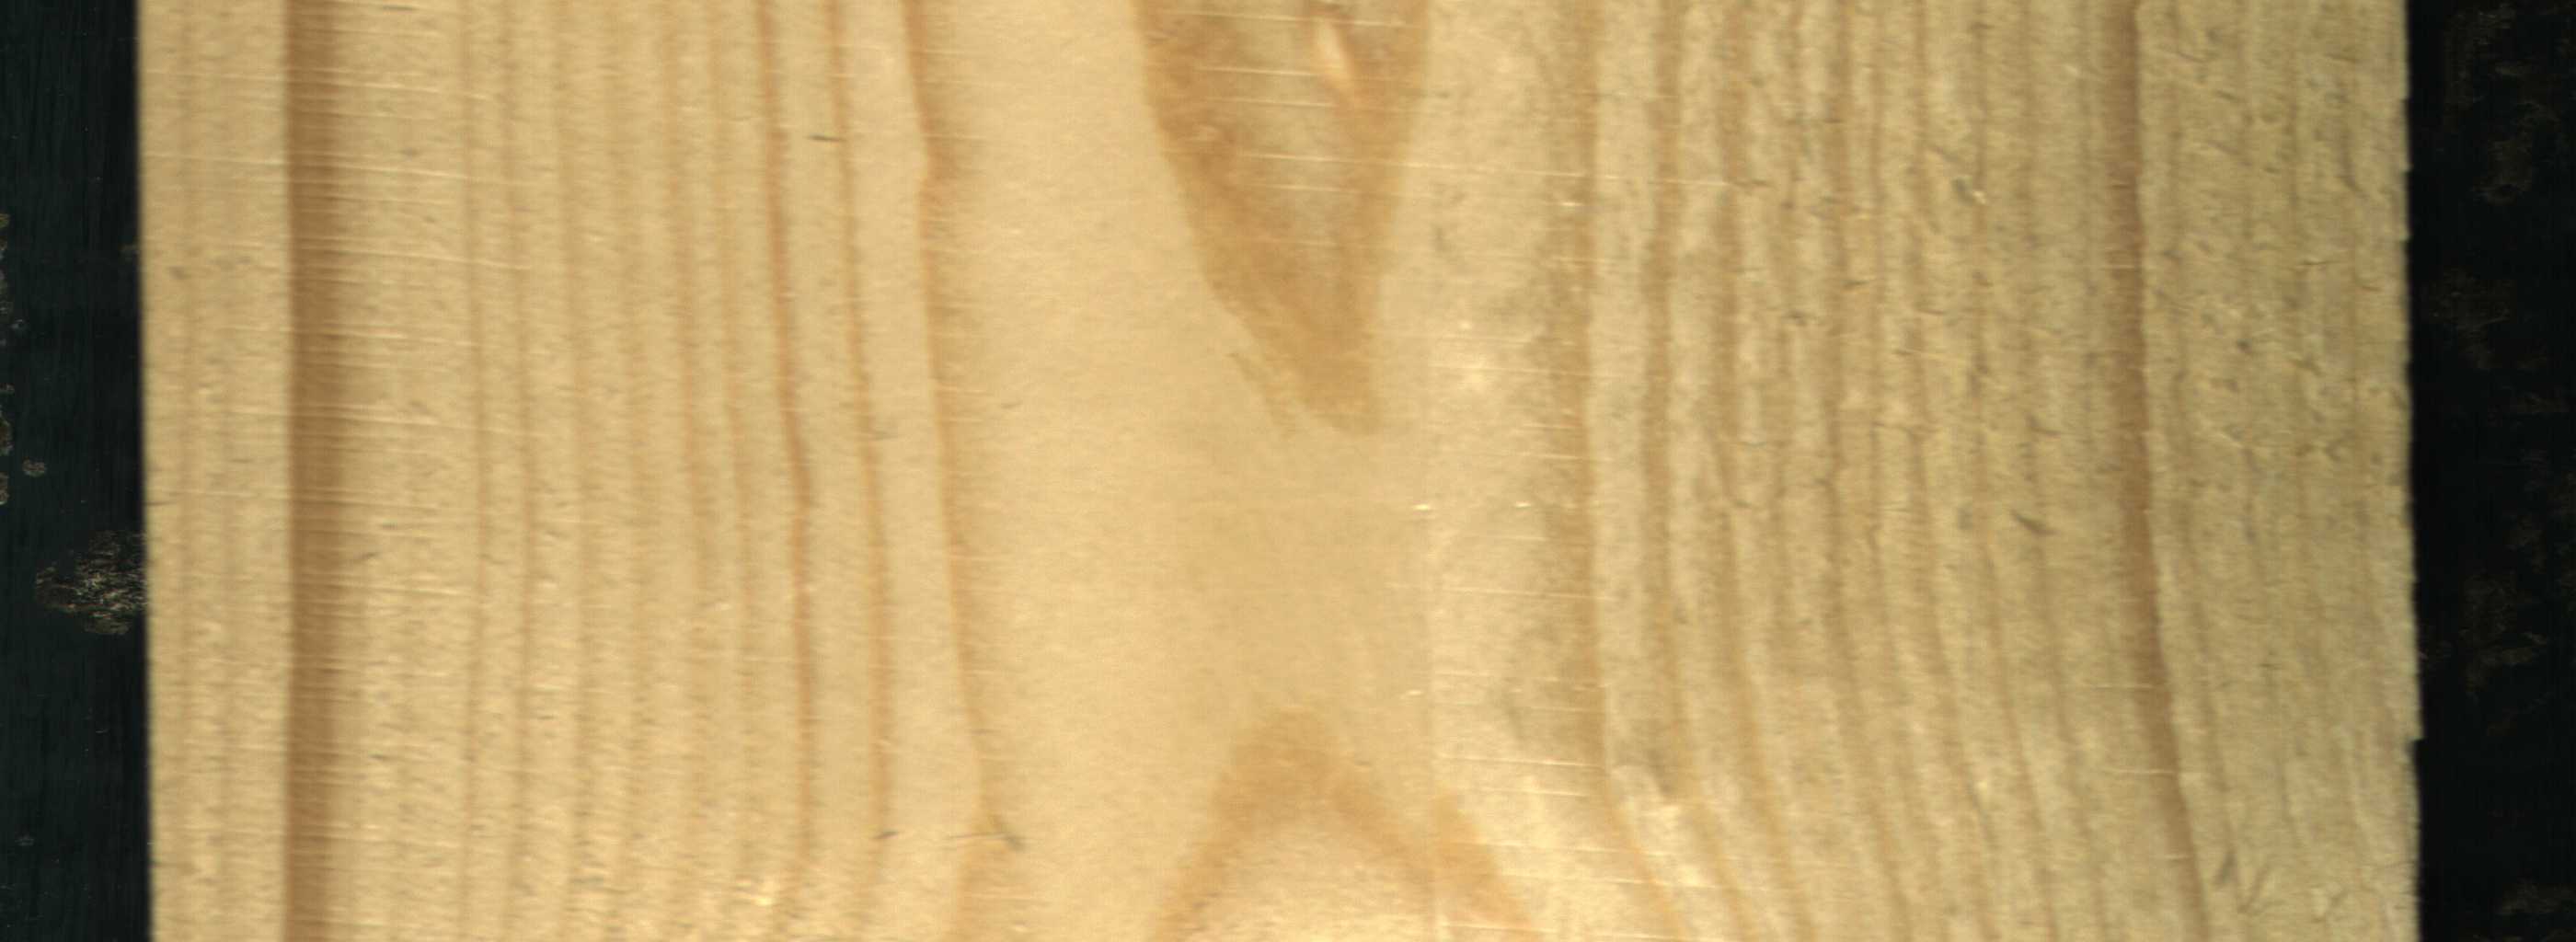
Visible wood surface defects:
Quartzity